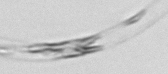
Label: Guinardia_striata